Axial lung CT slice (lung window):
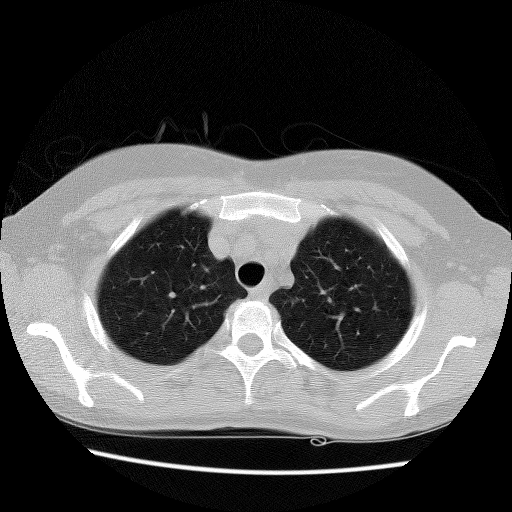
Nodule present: no